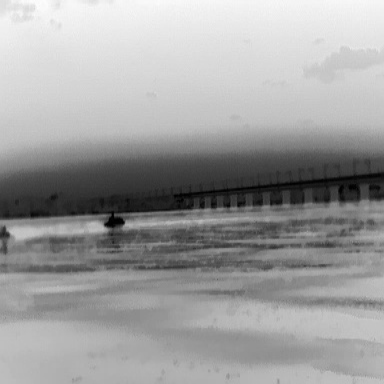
There is a warship in the infrared image.